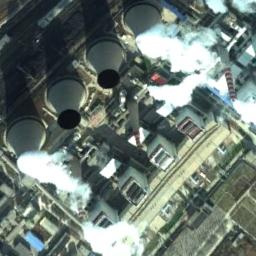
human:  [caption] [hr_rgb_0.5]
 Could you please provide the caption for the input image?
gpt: There are many buildings next to the thermal power station .

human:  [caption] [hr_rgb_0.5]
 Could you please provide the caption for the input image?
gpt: There are about 10 thermal power stations here, and the roofs of the surrounding buildings are black .

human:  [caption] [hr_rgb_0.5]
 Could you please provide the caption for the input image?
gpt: In the thermal power plant there are plants and machinery  There are four cooling towers, two are steaming, and three chimneys are smoking .

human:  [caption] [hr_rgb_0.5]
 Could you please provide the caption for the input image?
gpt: The thermal power station is next to some buildings with white mist above .

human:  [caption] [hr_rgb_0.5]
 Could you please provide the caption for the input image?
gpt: There are many buildings and some chimneys on the thermal power station .